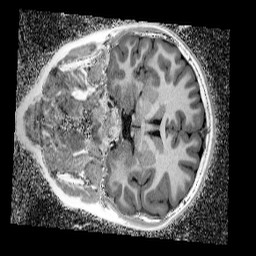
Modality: UNIT1_denoised
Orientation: coronal
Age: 10
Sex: female
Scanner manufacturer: siemens
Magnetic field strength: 3 T
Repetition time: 4 s
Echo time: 0.00299 s